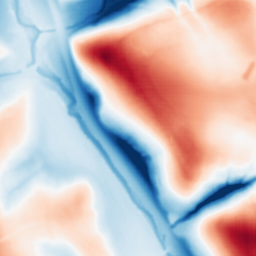
Category: multiscale
Decomposition family: dog_multiscale
Decomposition parameters: sigma_ratio: 2
n_scales: 5
base_sigma: 1
Upsampling method: sinc_hamming
Upsampling parameters: scale: 2
kernel_size: 4
Upsampling scale: 2